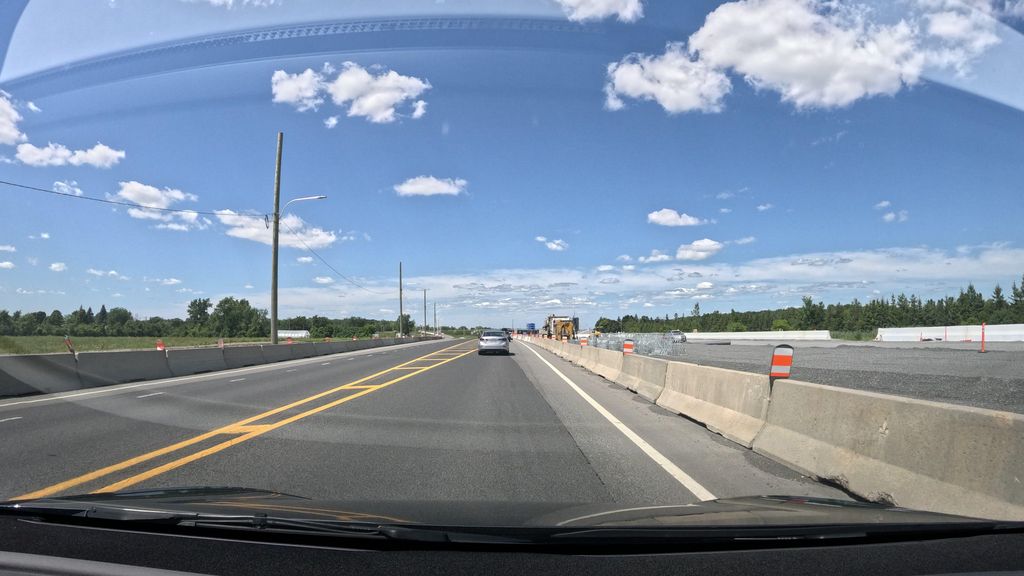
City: montreal